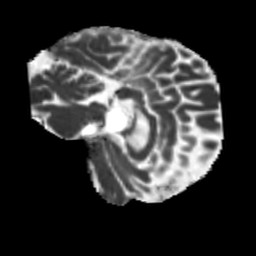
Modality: MD
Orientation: sagittal
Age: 47
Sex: male
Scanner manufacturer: siemens
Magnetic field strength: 3 T
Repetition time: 5.25 s
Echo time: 0.08 s